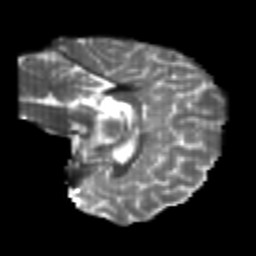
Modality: T2w
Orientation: sagittal
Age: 21
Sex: female
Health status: healthy
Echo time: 0.074 s